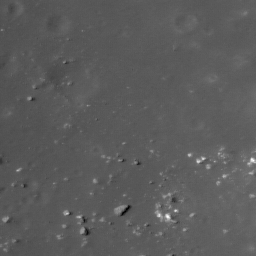
Host type: background_regolith
Lunar coordinates: latitude nan, longitude nan